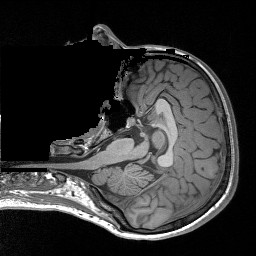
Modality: T1w
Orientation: axial